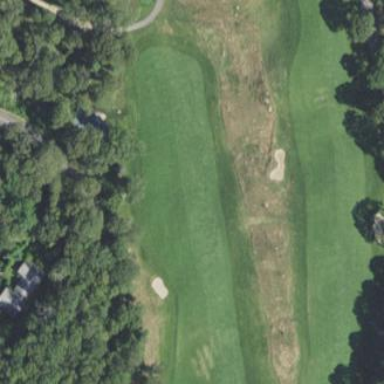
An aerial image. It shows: Golf fairway surrounded by grass.